Question: This is the worst ... for some reason, my application is not working correctly because IE9 things that it's IE7 and automatically changes the Document Mode to IE7.
It's a really odd situation, because my PC does NOT do this. But it seems to be that those who have upgraded their IE from 7 or 8 to 9 get this behaviour... compatibility mode?
I have no idea what to do to ensure that IE renders the document properly!

Some more information on the matter ... it is absolutely because of Compatibility Mode. When this mode is turned on, the screenshot above applies. But when Developer Tools are opened, everything works.
---
NOTE: I just read somewhere that IE will not be able to process 'console.log()' and this could be the issue! Is this possible?
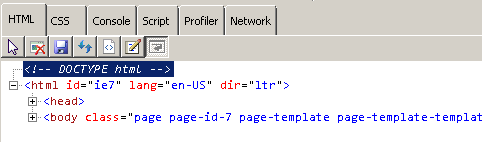
Answer: 'console.log' is the issue. Apparently IE just doesn't like it an the scrips will die. Remove all references to 'console.log' and all is well.